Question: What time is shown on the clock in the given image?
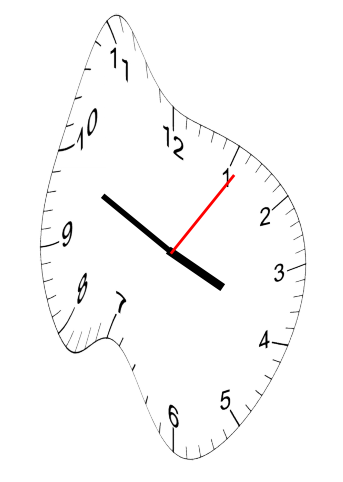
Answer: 03:49:06